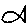
Label: fish